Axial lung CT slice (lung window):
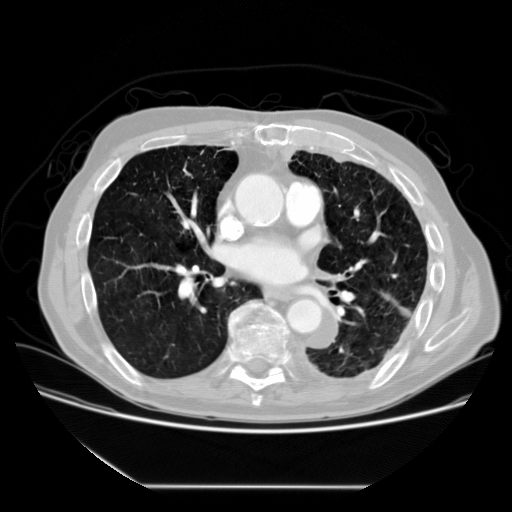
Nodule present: no